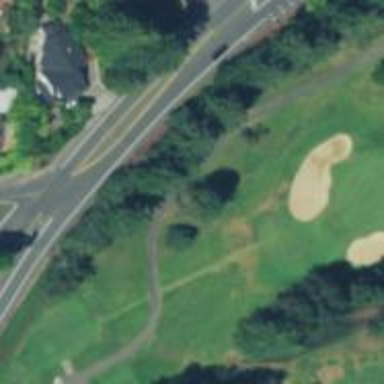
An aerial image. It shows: Service road designated as golf cart path.